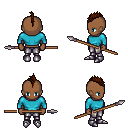
a pixel art fantasy rpg character, female body template, human, dark skin, teal long-sleeve shirt, metal pants, brown mohawk hairstyle, metal boots, spear, four views (front, back, left, right), 2x2 character sprite sheet, small pixel art, hard edges, no anti-aliasing